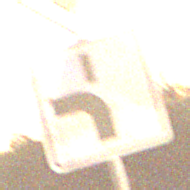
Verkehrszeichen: VerlaufVorfahrtsstrasse5
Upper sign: Vorfahrtsstrasse
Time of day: Night
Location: Outdoor (Nature)
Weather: Clear
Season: NotSpecified
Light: Natural